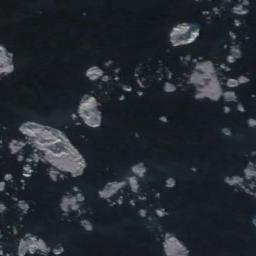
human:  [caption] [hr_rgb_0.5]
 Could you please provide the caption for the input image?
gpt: Several large ice cubes of various sizes and surrounding small pieces of ice float on the deep blue sea .

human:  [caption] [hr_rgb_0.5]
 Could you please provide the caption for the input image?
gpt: There are many ice on the deep blue sea .

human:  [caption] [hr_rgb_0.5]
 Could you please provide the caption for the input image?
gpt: A lot of sea ice of different sizes floats in the deep blue sea .

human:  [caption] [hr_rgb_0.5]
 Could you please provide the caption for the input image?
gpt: Sea ice is surrounded by water .

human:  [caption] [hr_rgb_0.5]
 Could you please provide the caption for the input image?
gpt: There are some pieces of sea ice .